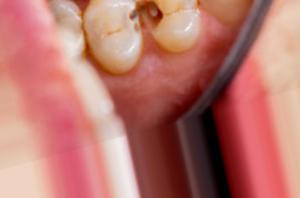
Condition: Caries